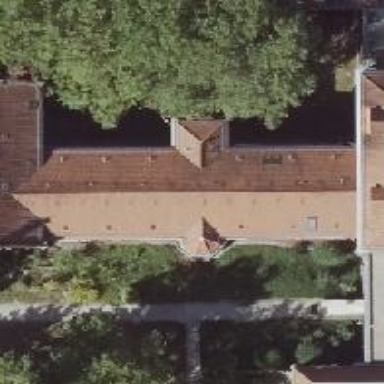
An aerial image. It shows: Hospital building with maroon-colored roof.